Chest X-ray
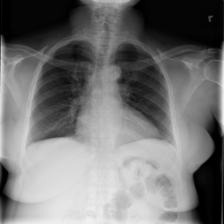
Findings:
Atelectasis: negative
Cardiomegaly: negative
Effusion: negative
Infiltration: positive
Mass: negative
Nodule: negative
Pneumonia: negative
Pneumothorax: negative
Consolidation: negative
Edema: negative
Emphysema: negative
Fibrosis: negative
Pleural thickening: negative
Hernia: negative